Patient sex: M
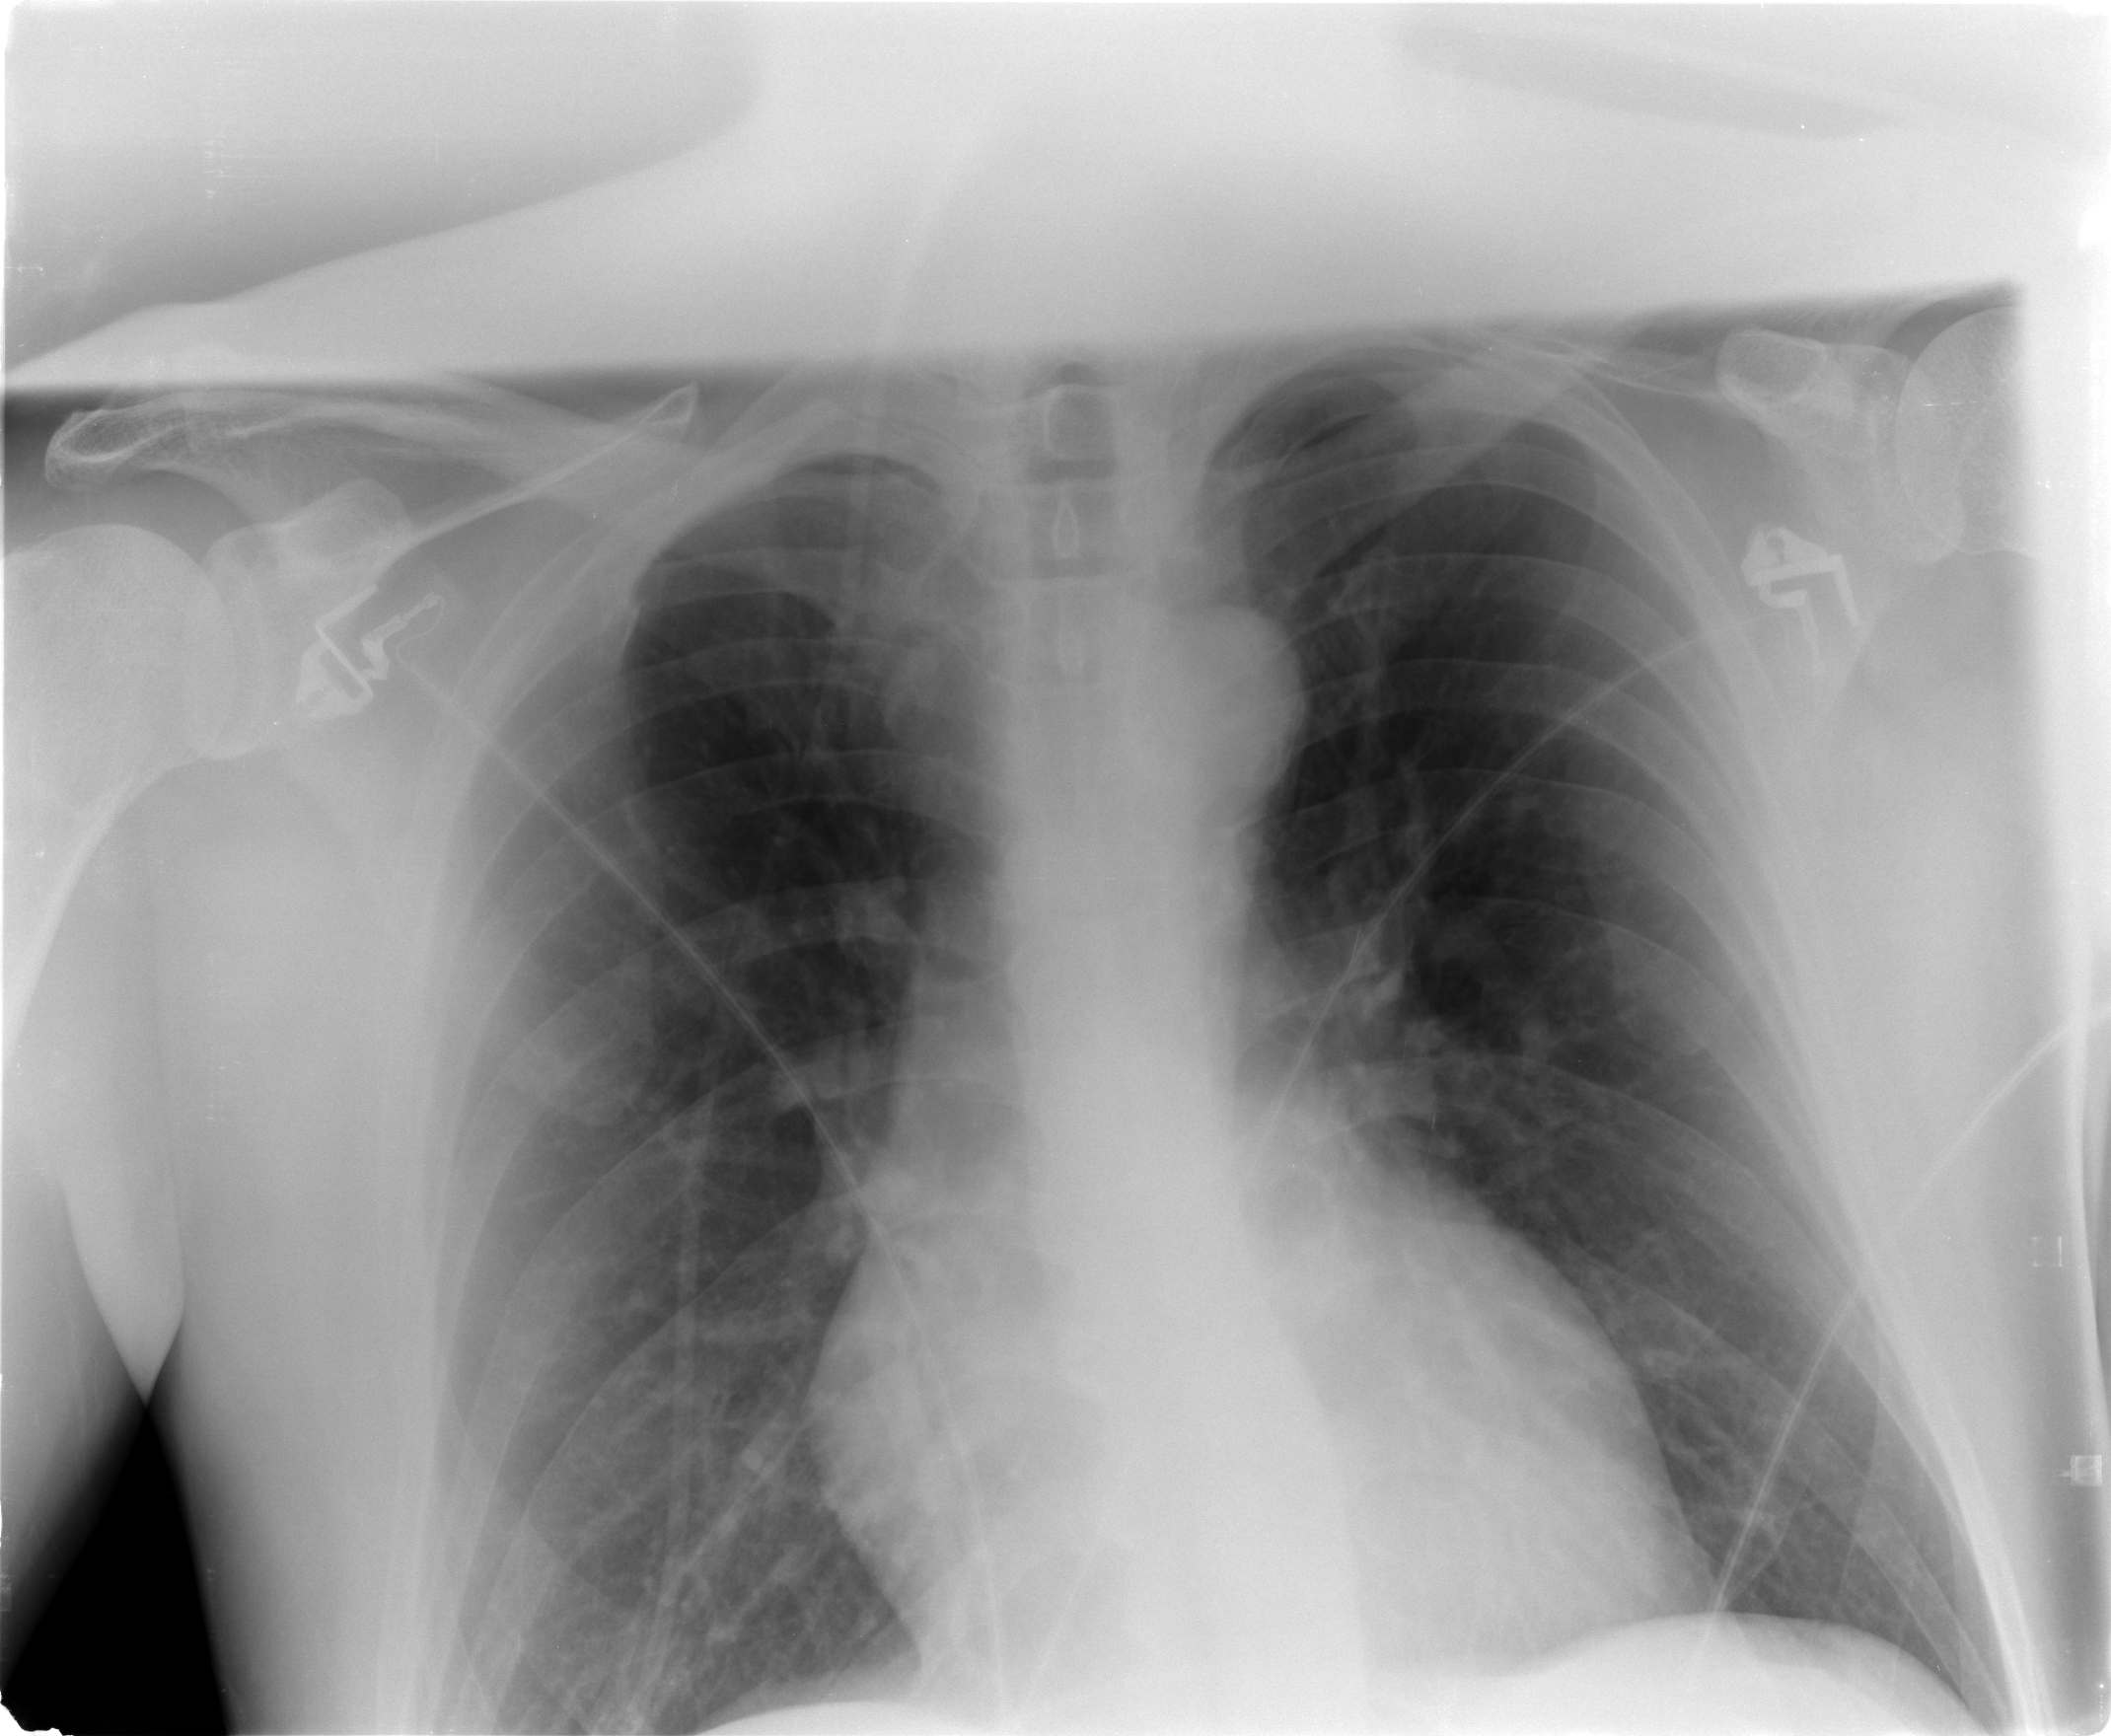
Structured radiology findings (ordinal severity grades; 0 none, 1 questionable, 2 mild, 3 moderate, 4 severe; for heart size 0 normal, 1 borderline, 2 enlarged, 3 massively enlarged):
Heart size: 1
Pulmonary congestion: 1
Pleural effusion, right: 0
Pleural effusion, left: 0
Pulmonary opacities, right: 0
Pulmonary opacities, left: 0
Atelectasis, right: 1
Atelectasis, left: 1